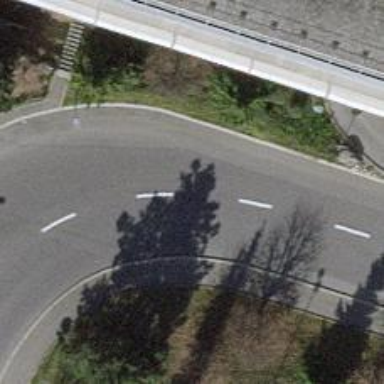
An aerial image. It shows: Asphalt busway service road.